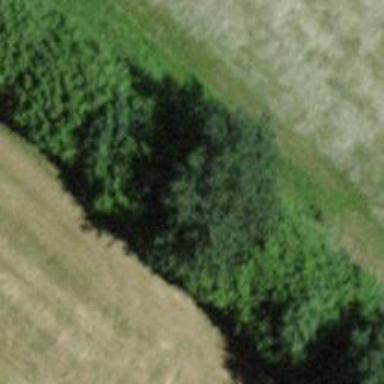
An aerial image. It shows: Row of trees in natural setting.